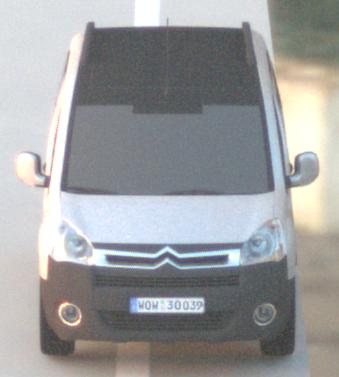
Make: Citroen
Model: Berlingo Kombi VTi 120
Detailed model: Berlingo (II) Kombi
Model produced from: 2009/12
Model produced until: 2012/03
Doors: 5
Color: white
Road condition: dry road
Daytime: sunrise or sunset
Contrast: medium contrast